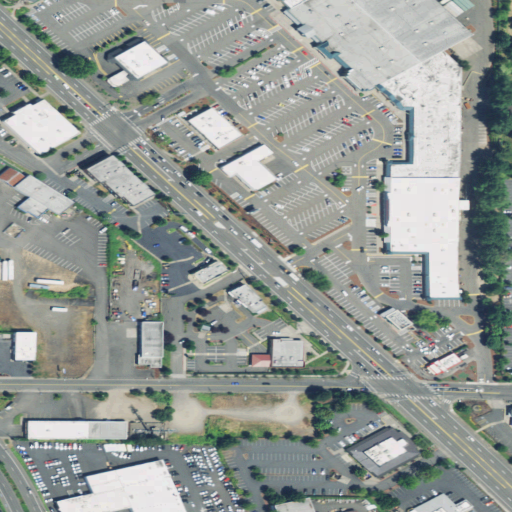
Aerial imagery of valley in Oregon named Powell Valley containing high intensity development, medium intensity development, and low intensity development